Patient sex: M
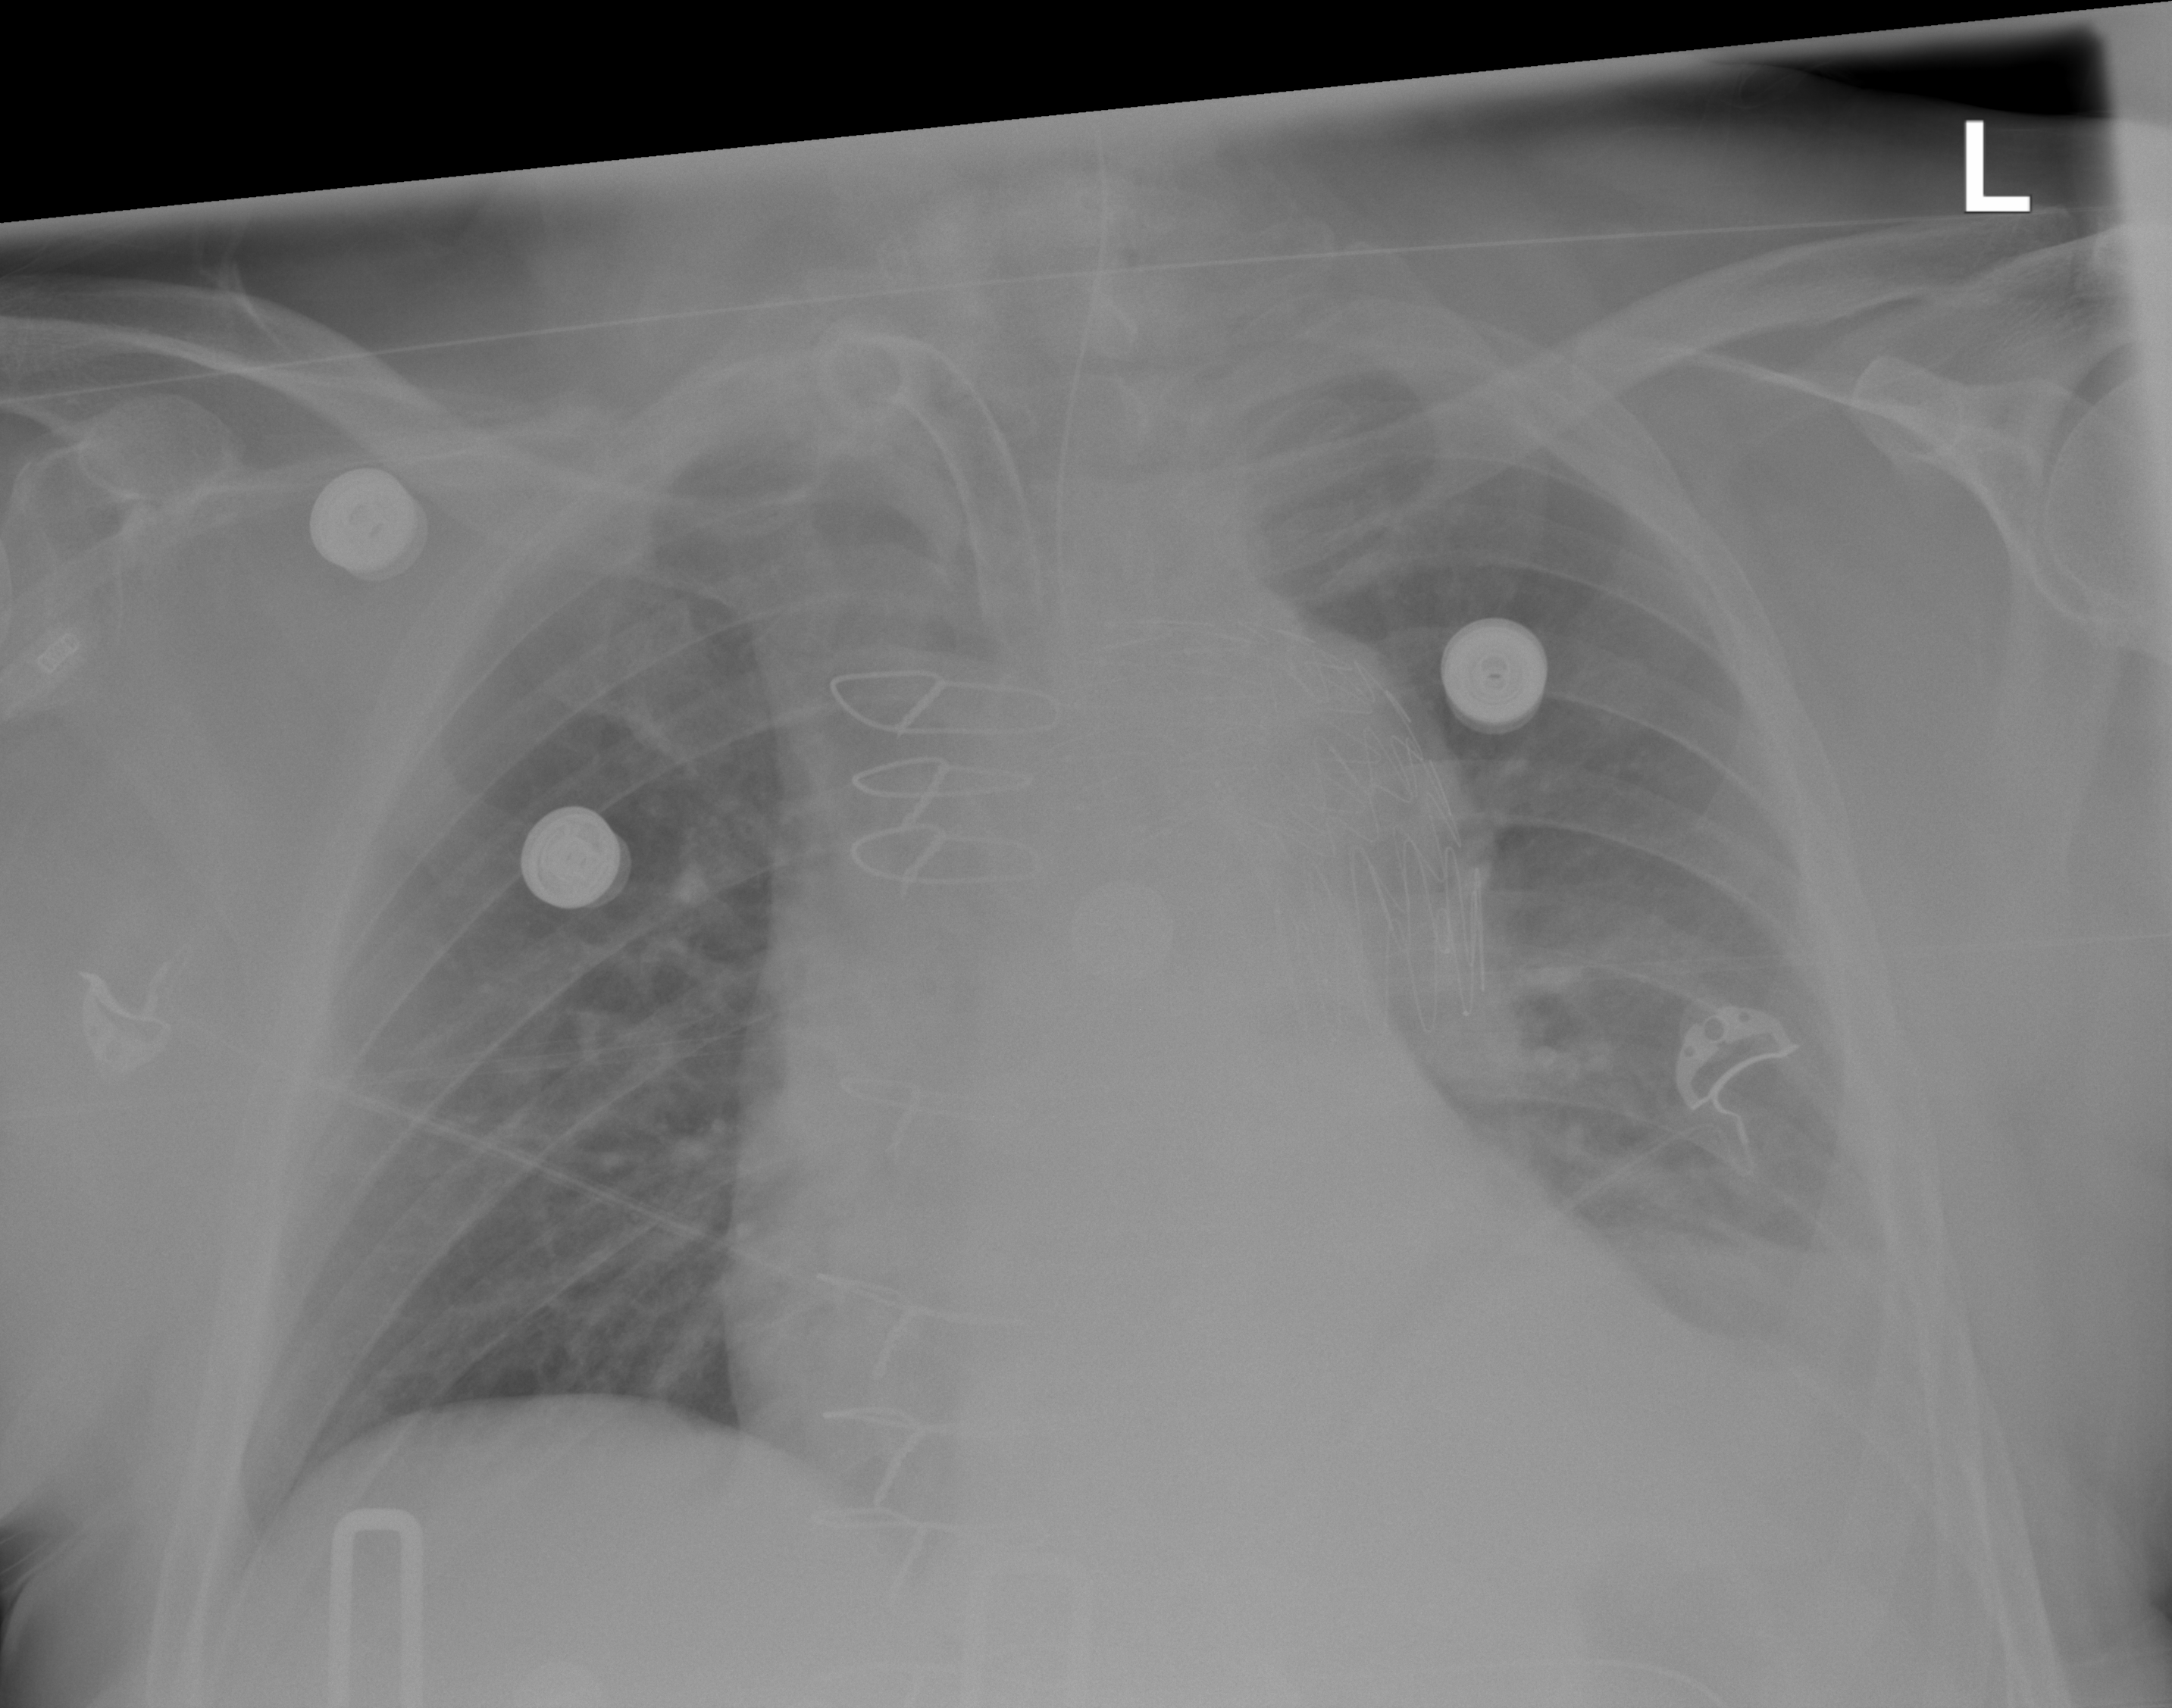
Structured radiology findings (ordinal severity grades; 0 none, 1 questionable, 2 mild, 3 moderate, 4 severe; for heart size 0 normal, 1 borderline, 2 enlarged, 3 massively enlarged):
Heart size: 2
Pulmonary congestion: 0
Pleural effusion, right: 0
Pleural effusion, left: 2
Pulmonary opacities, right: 2
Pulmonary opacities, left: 1
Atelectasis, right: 2
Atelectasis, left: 2